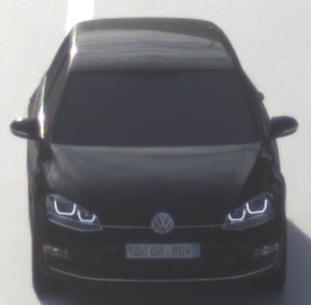
Make: VW
Model: Golf 1.2 TSI BMT
Detailed model: Golf (VII)
Model produced from: 2012/11
Model produced until: 2014/05
Doors: 3
Color: black
Road condition: dry road
Daytime: sunrise or sunset
Contrast: medium contrast